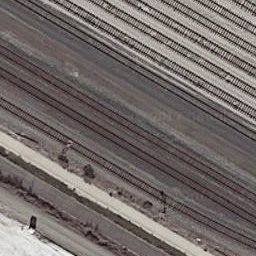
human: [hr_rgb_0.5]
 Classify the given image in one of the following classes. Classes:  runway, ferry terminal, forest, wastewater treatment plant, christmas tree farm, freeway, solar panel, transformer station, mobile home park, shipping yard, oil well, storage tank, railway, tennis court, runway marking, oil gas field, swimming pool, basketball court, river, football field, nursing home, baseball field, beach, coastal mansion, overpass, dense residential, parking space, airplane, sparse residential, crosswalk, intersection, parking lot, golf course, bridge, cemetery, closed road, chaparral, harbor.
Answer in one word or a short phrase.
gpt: railway